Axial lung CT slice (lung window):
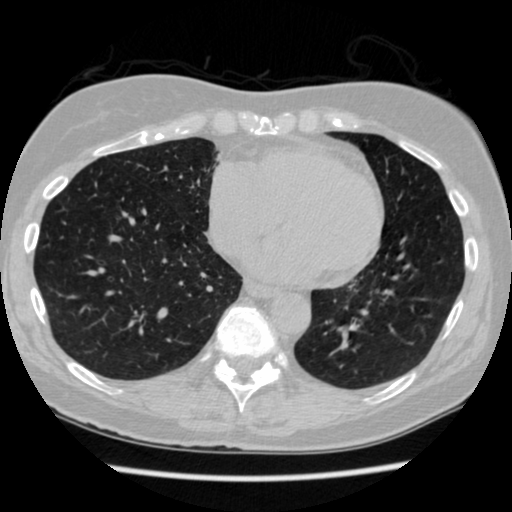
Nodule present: no